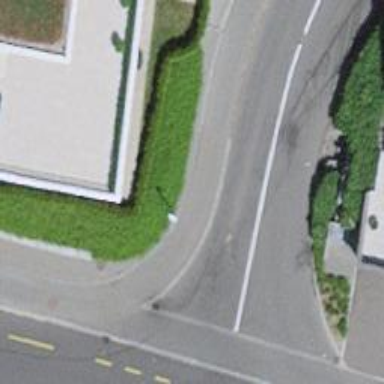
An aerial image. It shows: Hedge acting as barrier.